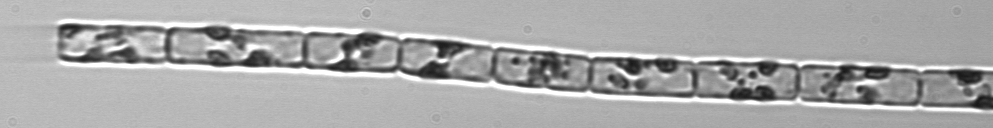
Label: Guinardia_delicatula